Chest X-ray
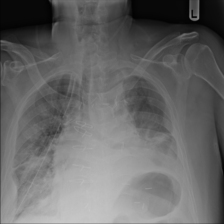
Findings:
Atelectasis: negative
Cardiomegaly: negative
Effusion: positive
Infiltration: positive
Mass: negative
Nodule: negative
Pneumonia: negative
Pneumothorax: negative
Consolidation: negative
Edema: negative
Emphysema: negative
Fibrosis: negative
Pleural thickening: negative
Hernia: negative